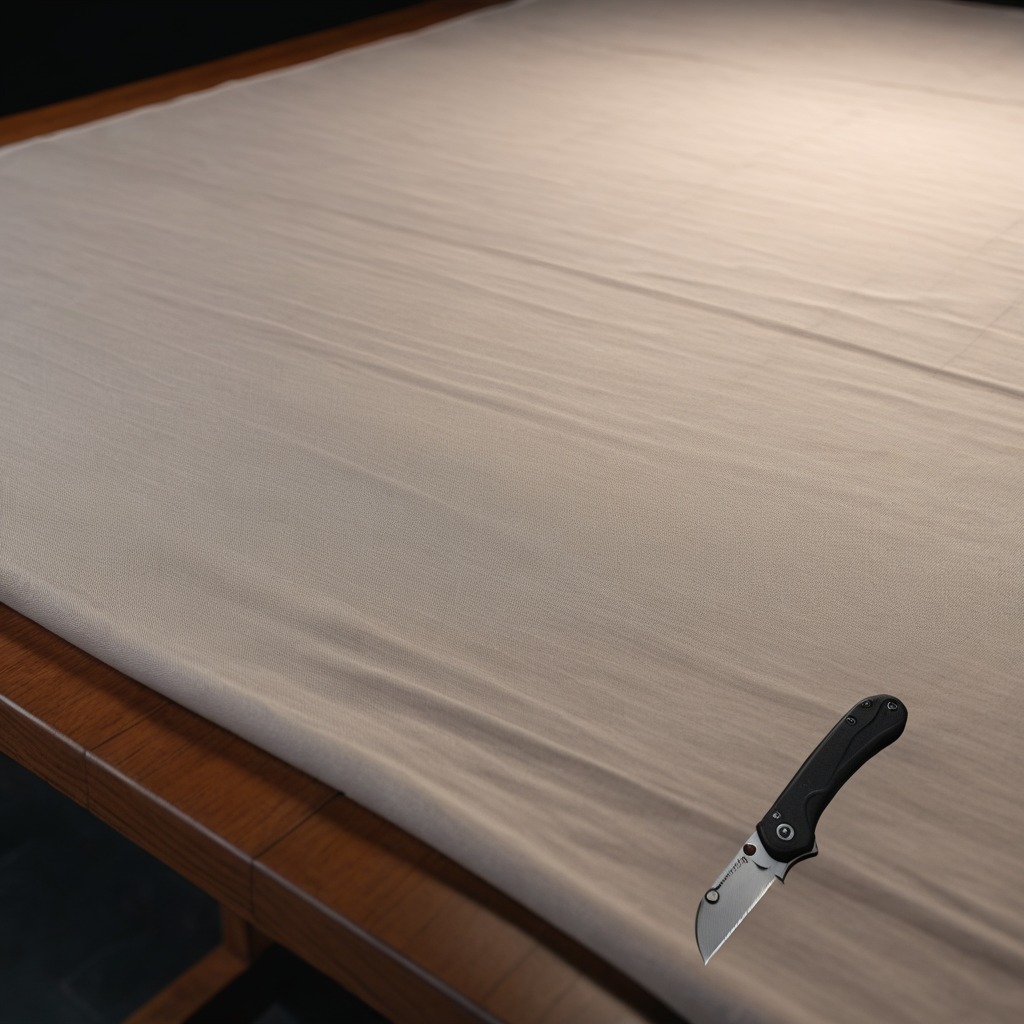
A utility knife is lying on a wooden table inside a workshop at night.